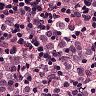
Metastatic tissue present: yes